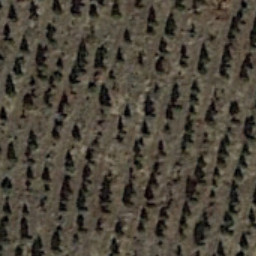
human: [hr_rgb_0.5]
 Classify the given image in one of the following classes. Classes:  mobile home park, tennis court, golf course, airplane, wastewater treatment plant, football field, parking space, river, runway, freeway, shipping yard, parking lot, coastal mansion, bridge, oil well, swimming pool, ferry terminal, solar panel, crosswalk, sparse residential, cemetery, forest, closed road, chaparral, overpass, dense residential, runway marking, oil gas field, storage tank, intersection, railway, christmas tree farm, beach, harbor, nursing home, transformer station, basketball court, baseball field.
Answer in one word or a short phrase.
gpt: christmas tree farm